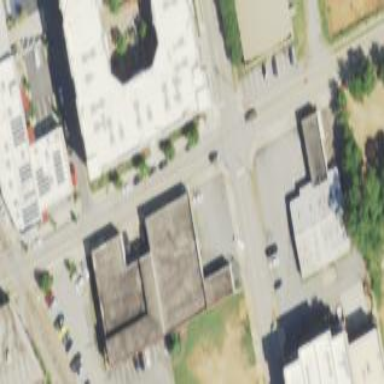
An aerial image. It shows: Building that serves as music venue.